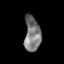
Tissue: skin
Cell type: Epithelial cells
Senescence score: 0.2062
Nuclear area (px): 553
Mean DAPI intensity: 122.734